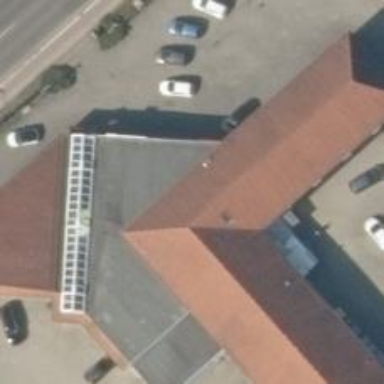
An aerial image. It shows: Fuel station.